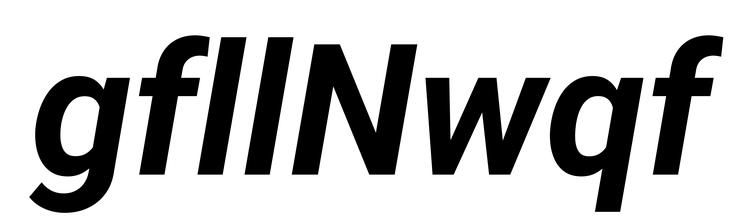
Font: Roboto-Italic_Bold_Italic